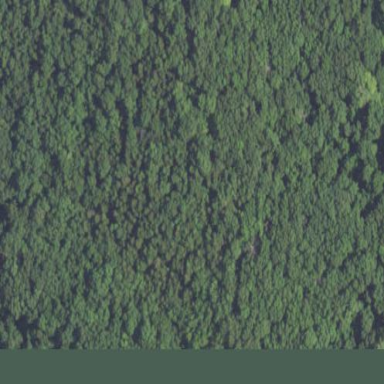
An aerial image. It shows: Evergreen woodland with needle-leaved trees.